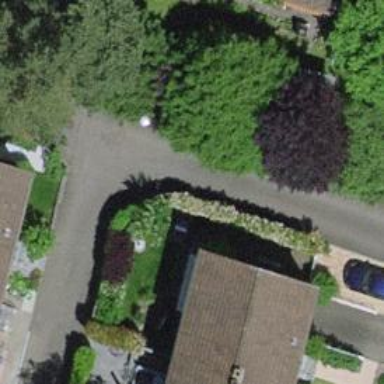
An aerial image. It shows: Residential road.